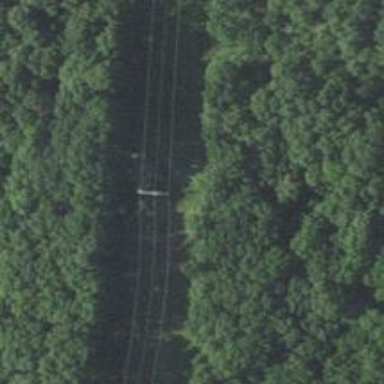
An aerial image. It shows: H-frame designed tower for power lines.